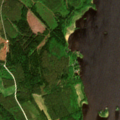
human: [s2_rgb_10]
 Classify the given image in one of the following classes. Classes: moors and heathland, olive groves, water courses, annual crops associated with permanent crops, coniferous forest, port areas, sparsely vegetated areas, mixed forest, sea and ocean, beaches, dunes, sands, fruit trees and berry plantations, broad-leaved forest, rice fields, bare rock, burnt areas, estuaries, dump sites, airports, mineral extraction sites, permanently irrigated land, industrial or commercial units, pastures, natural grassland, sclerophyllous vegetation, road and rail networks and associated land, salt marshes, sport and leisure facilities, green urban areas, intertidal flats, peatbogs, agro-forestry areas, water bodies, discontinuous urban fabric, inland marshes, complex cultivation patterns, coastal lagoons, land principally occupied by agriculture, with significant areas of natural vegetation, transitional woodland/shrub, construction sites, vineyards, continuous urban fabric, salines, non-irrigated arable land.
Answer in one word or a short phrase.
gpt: coniferous forest, mixed forest, sea and ocean